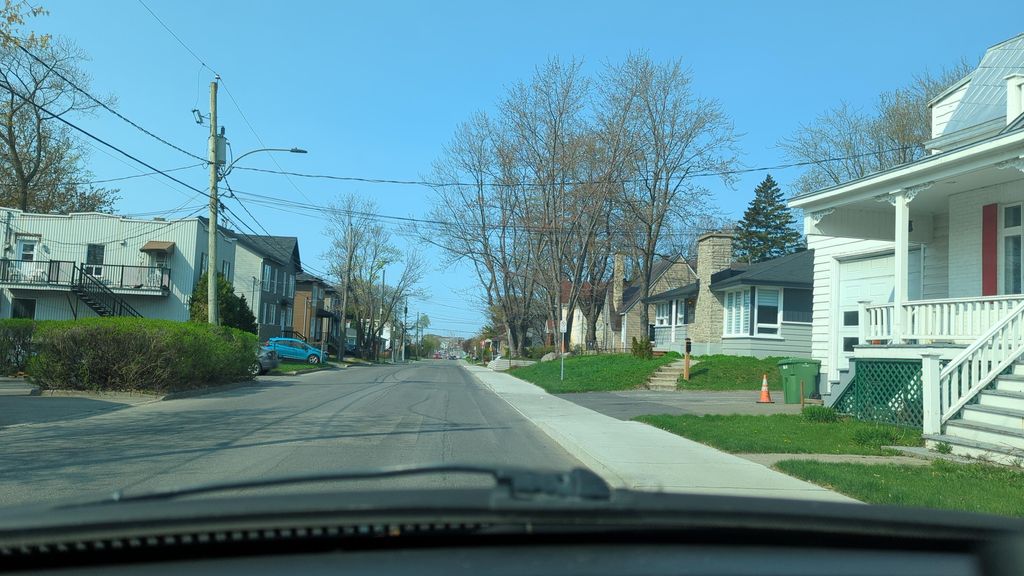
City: quebec_city